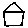
Label: house